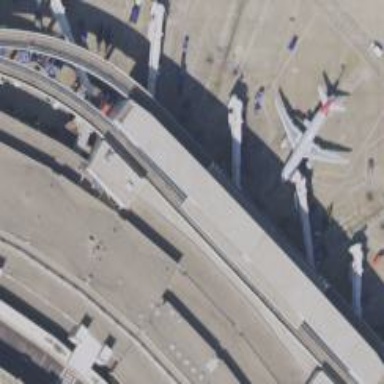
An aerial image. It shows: Airport gate.